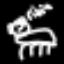
Label: frog